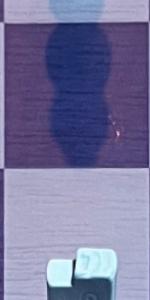
Label: Empty